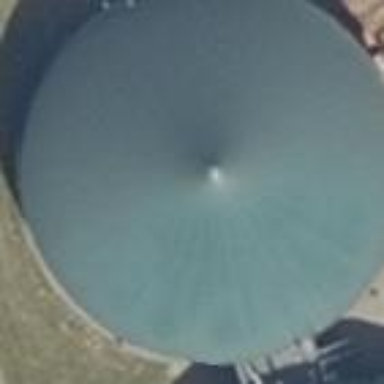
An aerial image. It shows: Storage tank building.